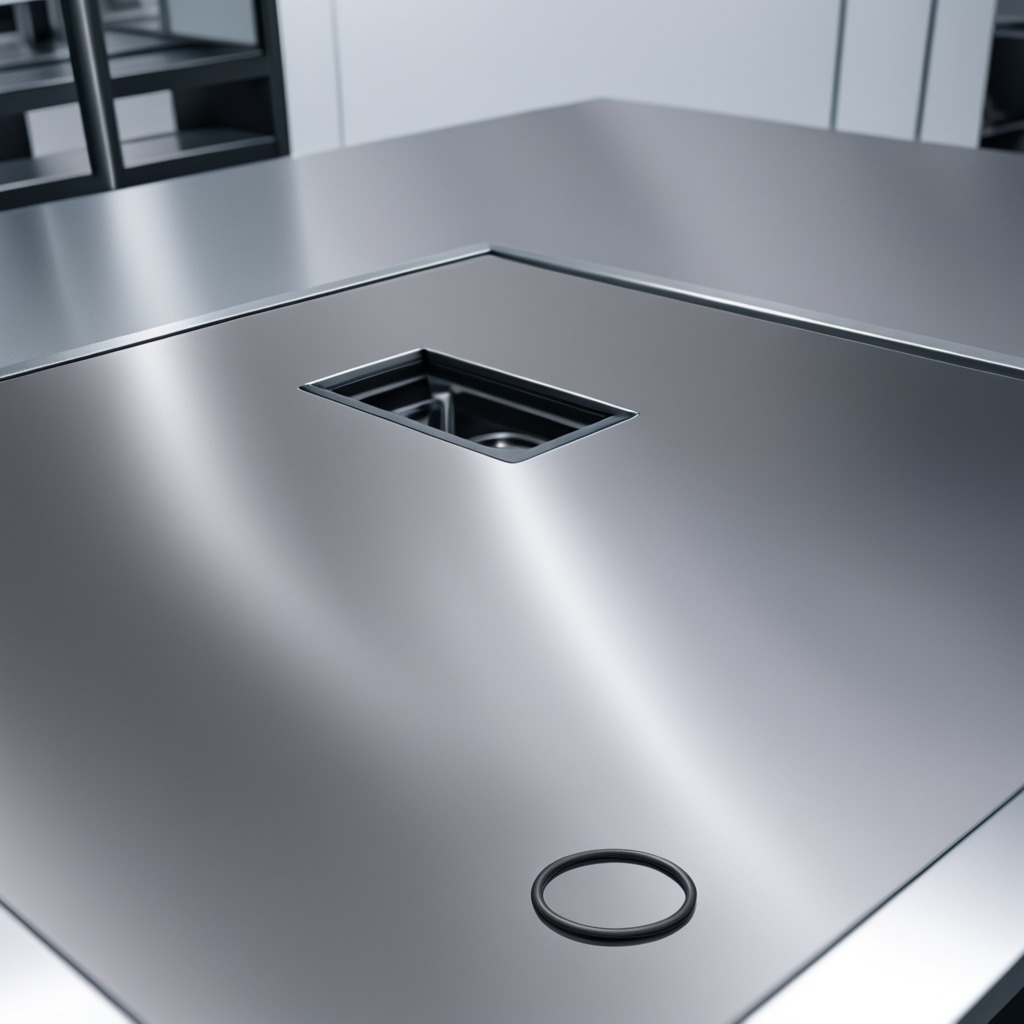
A rubber O-ring is lying on a stainless steel table in a high-end prototyping lab.